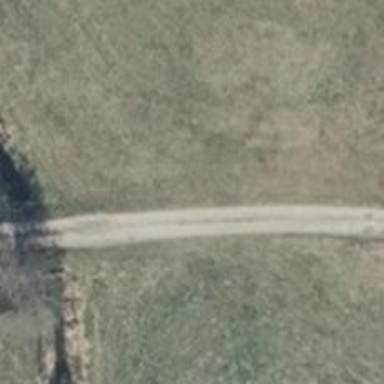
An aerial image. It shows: Gravel track with grade 3 tracktype.